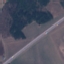
Land use / land cover: Highway